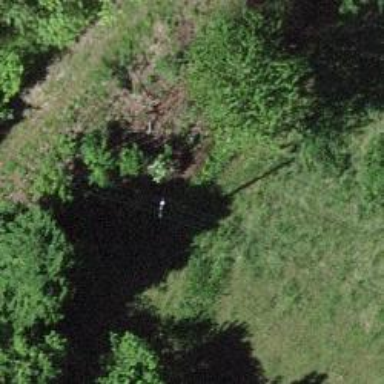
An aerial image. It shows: Utility pole in the area.